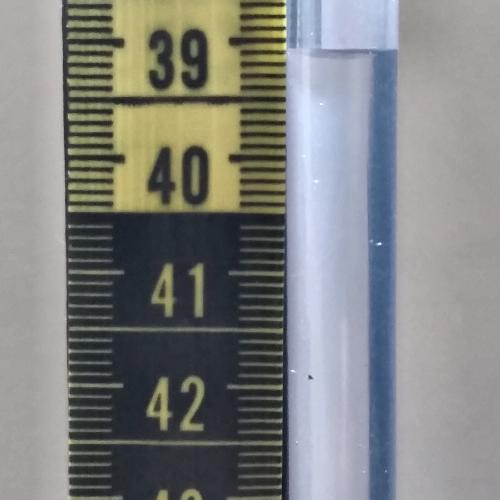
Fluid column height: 39.1 cm